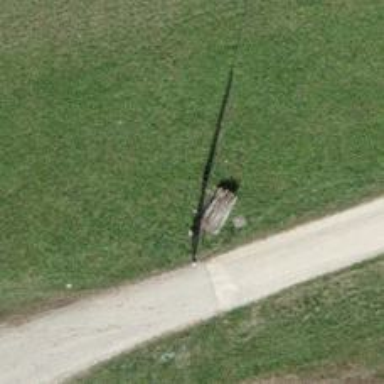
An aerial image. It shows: Power pole.